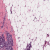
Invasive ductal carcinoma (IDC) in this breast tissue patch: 1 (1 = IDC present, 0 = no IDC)